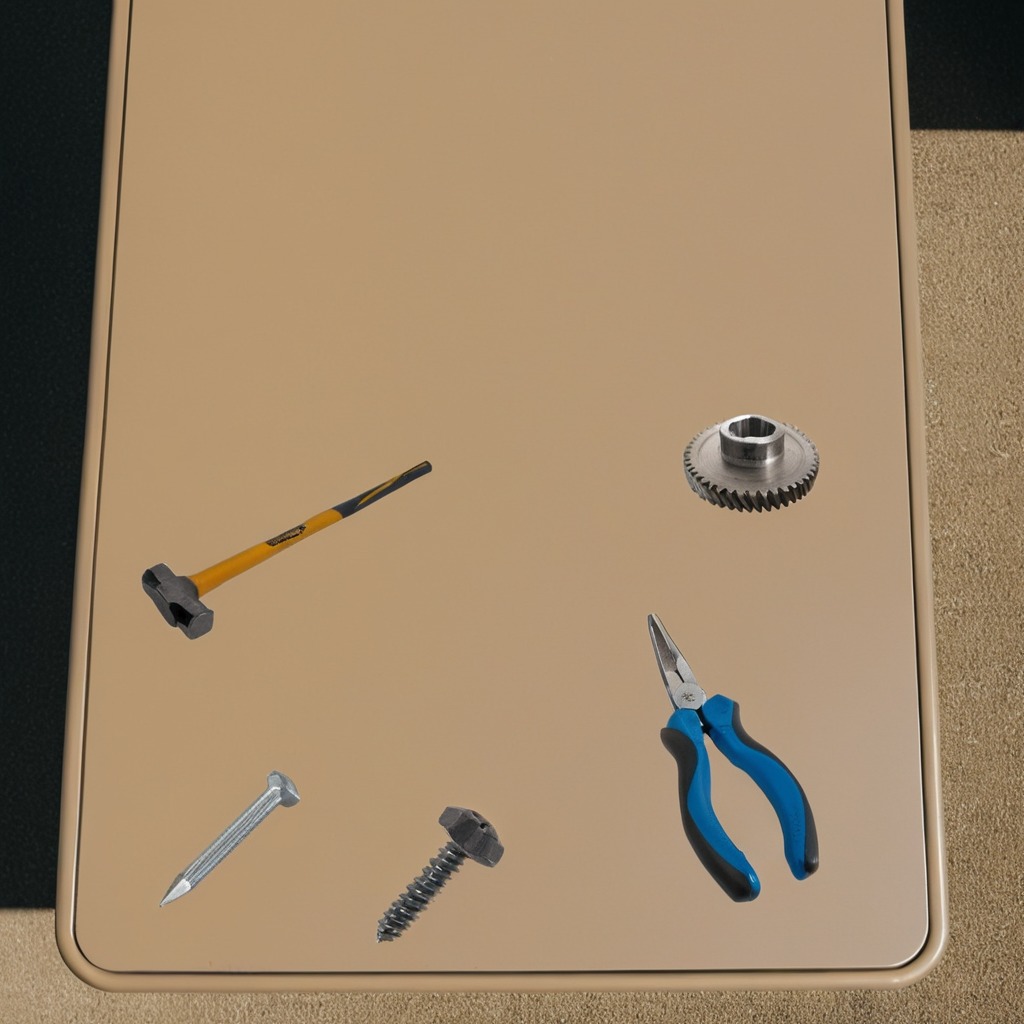
A steel gear with teeth, a hammer, an iron nail, a metal machine screw, and a pair of pliers are lying on a clean utility table in a temporary outdoor tool station afternoon light present textured surface